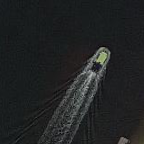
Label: civil